Question: My problem is an extension to the problem I stated already in an earlier problem, see here <URL>.
In a nutshell: I want to align two divs with text, one above the other, in order to always align the beginning of the A (basically the lower left point of the A) with the H (the left vertical line of the H)? An idea of what i'm trying to achieve:

The top div has a varying font-size and I want to align the lower div according to the font. The reason is that I scale my font size according to the window size.
A <URL>.
HTML
'''
<div id="Hideheader" class="Header" style="position: absolute;font-size:40pt;padding:0px;visibility: hidden;width:auto;height:auto;">HEADER</div>
<div id="header" class="Header">HEADER</div>
<div id="menubar" class="menubar">
<div class="menubutton_left"><a href="#" id="WorkButton">A</a>
</div>
<div class="menubutton_middle"><a href="#" id="AboutButton">B</a>
</div>
<div class="menubutton_right"><a href="#" id="ContactButton">C</a>
</div> <span class="stretch"></span>
</div>
'''
CSS
'''
div.Header {
font-family:sans-serif;
text-align:justify;
white-space: nowrap;
}
div.menubar {
text-align: justify;
-ms-text-justify: distribute-all-lines;
text-justify: distribute-all-lines;
margin-bottom: 0px;
position: relative;
}
div.menubutton_left, div.menubutton_middle, div.menubutton_right {
vertical-align: top;
display: inline-block;
*display: inline;
zoom: 1;
width:60px;
}
div.menubutton_left {
margin-left:12px;
}
div.menubutton_middle {
text-align: center;
}
div.menubutton_right {
text-align: right;
}
.stretch {
border: 2px dashed #444;
width: 100%;
display: inline-block;
font-size: 0;
line-height: 0
}
'''
JSCRIPT
'''
resizeHead("#Hideheader", "#header");
$(window).resize(function() {
resizeHead("#Hideheader", "#header");
});
function resizeHead(p1, p2) {
var fontsize = parseFloat($(p1).css("font-size"));
var spacing = parseFloat($(p1).css("letter-spacing"));
var initWidth = $(p1).width();
initWidth = initWidth - spacing;
var outWidth = $(p2).width();
var s = outWidth / initWidth;
s = fontsize * s;
$(p2).css({
"font-size": s
});
}
'''
Try resizing your browser window. I becomes especially apparent for smaller end of font sizes
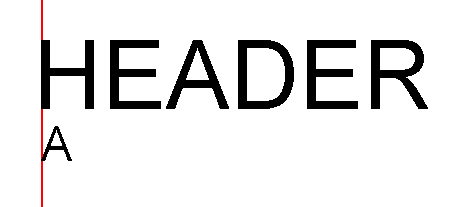
Answer: I don't know if I really understand your question.. But, due to your fiddle, I think I see what you want. I would recomend:
Don't use JS to set increase font-size. You can use variable size units like 'vw', 'vh' or 'vmin'. They change it's size according to parent container, like: 'font-size: 20vw'.
It is a LOT lighter than having javascript to trigger on every window resize.
You have set a fixed width to your divs, so whenever it becomes smaller than '60px' your layout will break. Remove it. You can set a dynamically calculated width, like: 'width: calc(100% / 3)', so all your three divs will be placed accordingly.
You have set a 'margin-left' on your first div that also breaks your layout. Instead, add the margin to the '<a>' tag inside the div:
'''
div.menubutton_left a {
margin-left:12px;
}
'''
Here's an updated fiddle, with all the changes (and no js \o/): <URL>